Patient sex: M
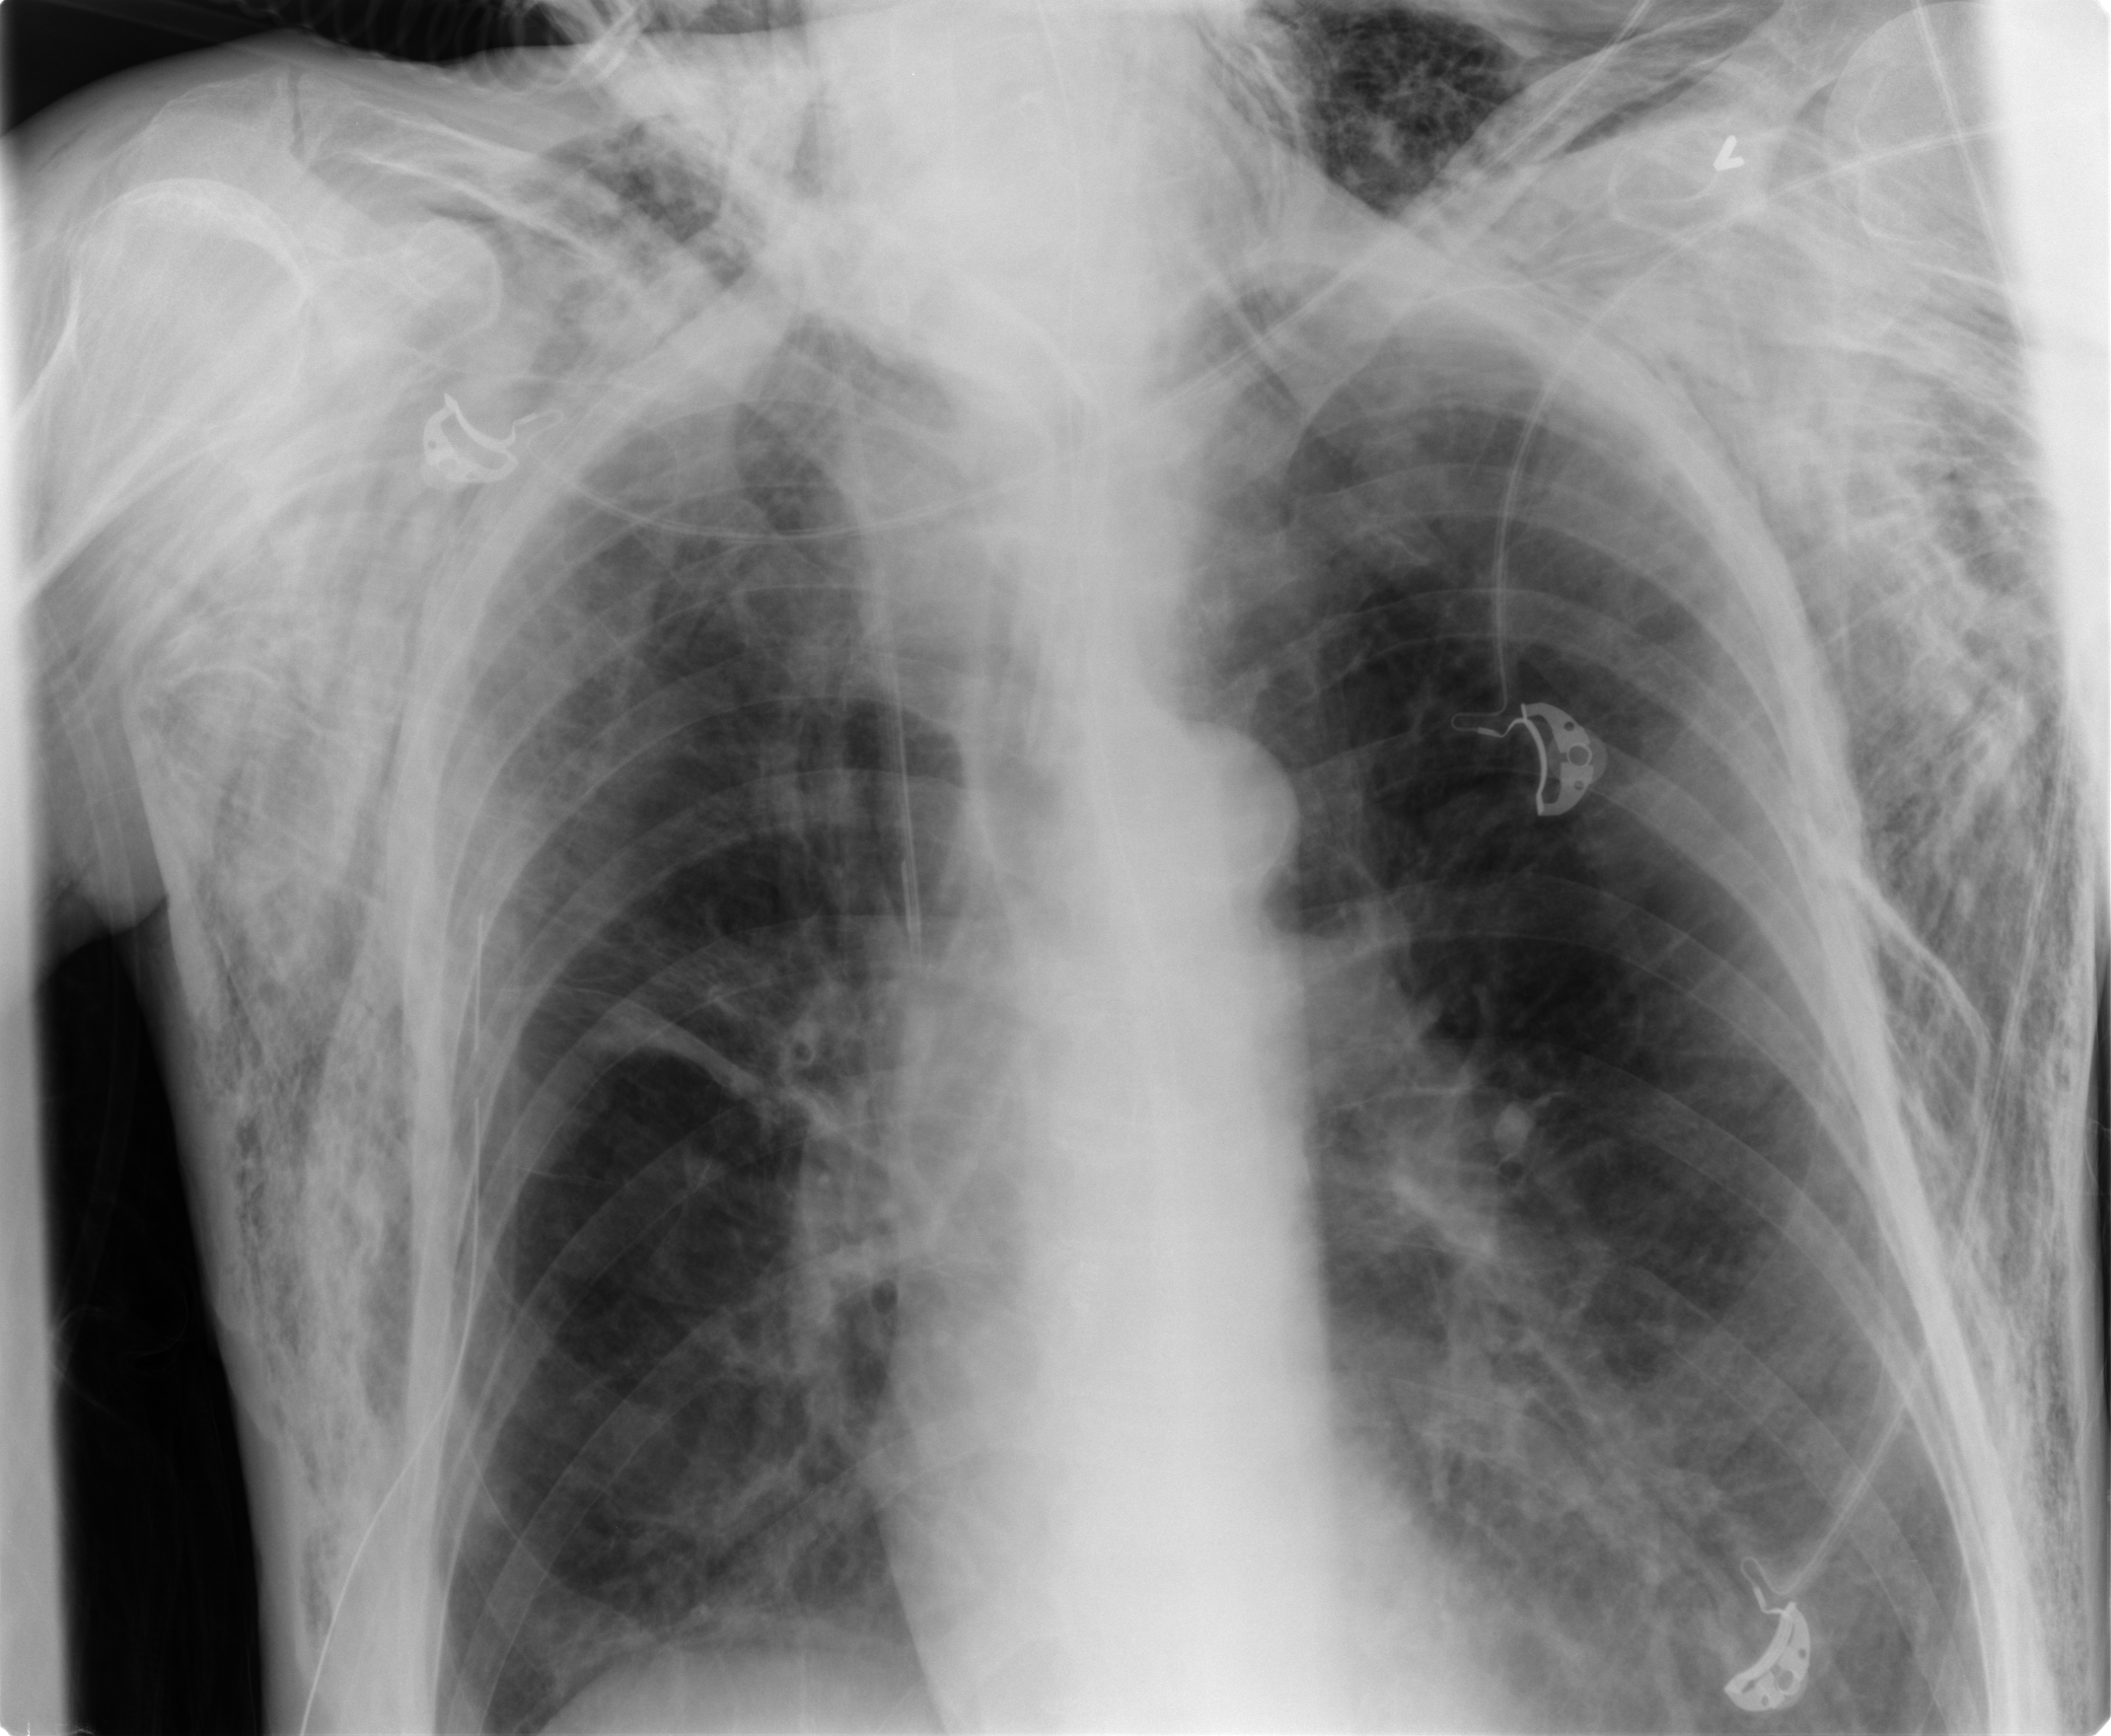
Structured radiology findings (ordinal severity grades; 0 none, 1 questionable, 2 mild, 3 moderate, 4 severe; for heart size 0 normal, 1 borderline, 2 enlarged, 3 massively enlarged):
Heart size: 0
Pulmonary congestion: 0
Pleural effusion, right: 0
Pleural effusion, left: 0
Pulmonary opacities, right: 0
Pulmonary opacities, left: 2
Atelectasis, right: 2
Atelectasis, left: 2